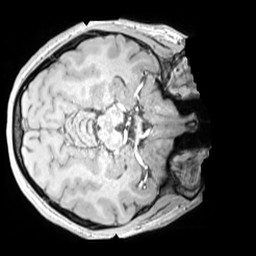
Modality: MP2RAGE
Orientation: axial
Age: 14
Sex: female
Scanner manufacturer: siemens
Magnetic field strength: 3 T
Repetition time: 4 s
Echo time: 0.00303 s